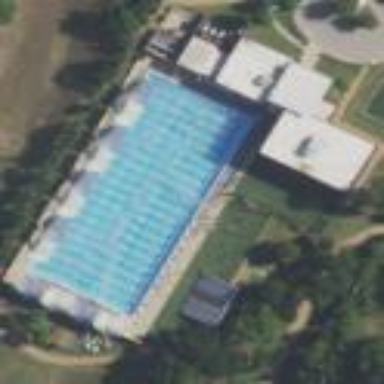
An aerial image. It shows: Sports centre dedicated to swimming activities.